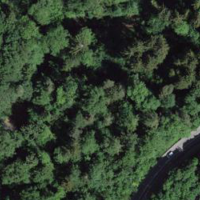
EUNIS habitat code: 44
Species observed at this site:
Lonicera acuminata